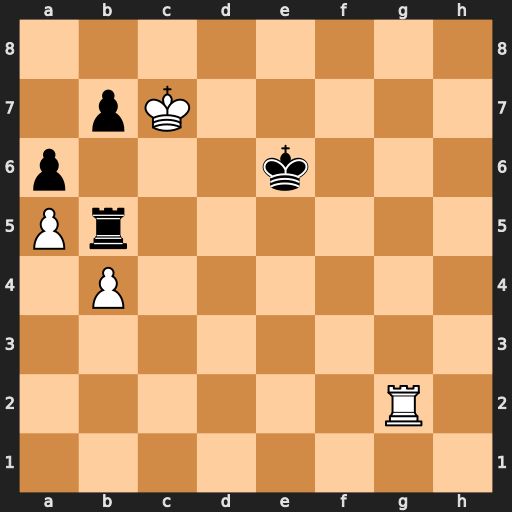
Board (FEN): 8/1pK5/p3k3/Pr6/1P6/8/6R1/8
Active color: w
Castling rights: -
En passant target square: -
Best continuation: Rg6+ Kf5 Rb6